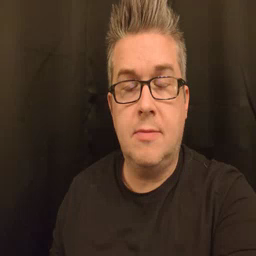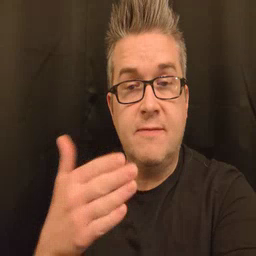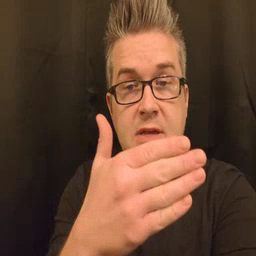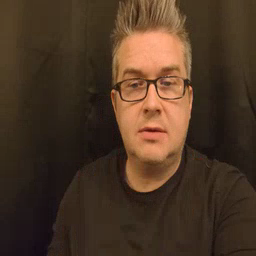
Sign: fish